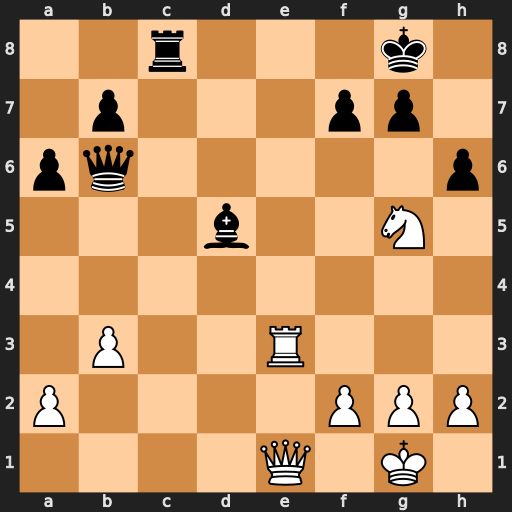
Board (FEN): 2r3k1/1p3pp1/pq5p/3b2N1/8/1P2R3/P4PPP/4Q1K1
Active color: w
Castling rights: -
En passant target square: -
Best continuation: Re8+ Rxe8 Qxe8#